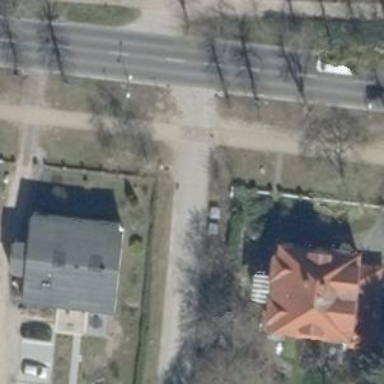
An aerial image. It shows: Residential road with concrete surface.